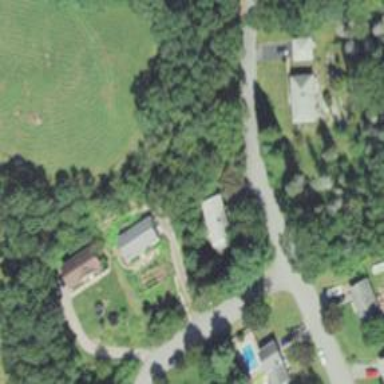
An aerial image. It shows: Residential driveway designated as service road.